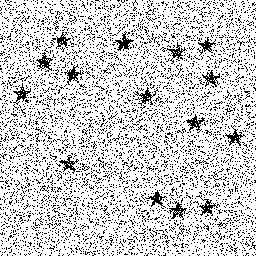
Squares: 0
Triangles: 0
Stars: 15
Total shapes: 15